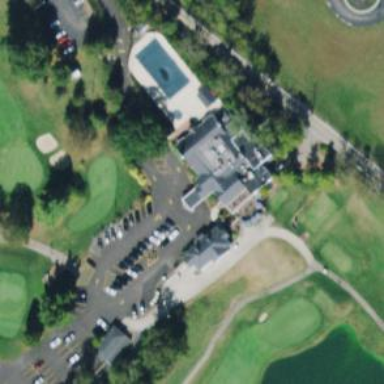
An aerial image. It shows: Service road used as golf cart path.